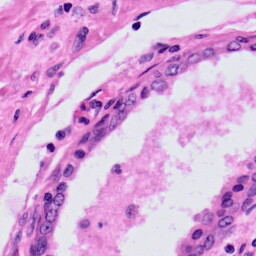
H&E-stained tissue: Prostate